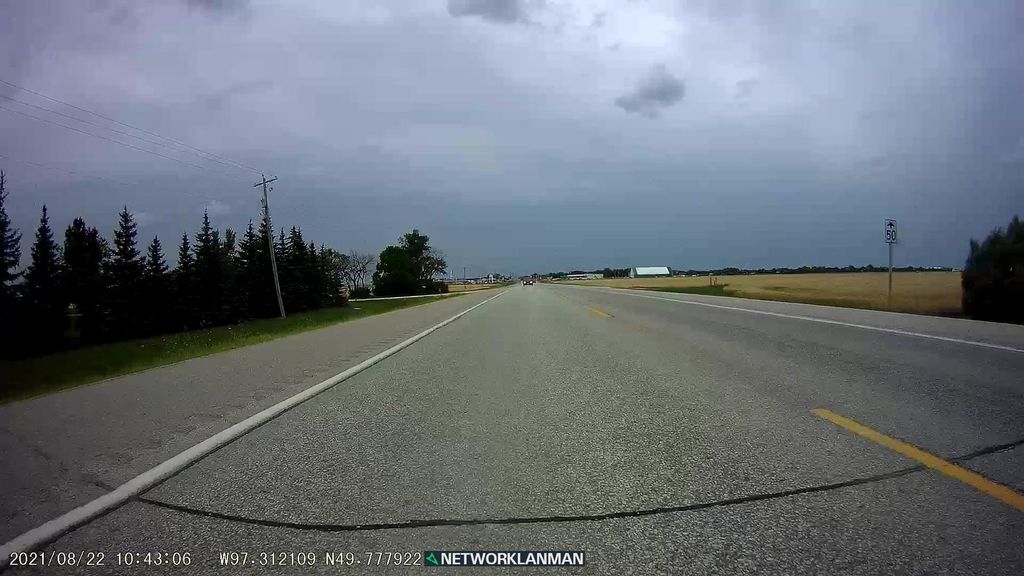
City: winnipeg